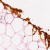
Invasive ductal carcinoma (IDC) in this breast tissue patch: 0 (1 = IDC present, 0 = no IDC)